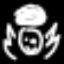
Label: angel